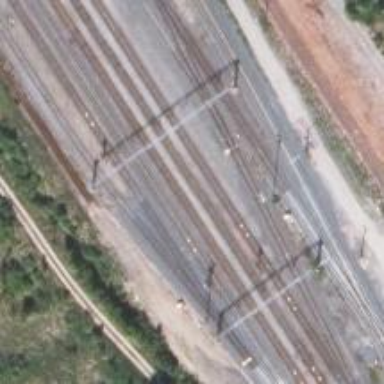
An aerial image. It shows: Rail siding with electrified contact lines for trains.